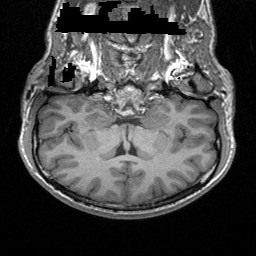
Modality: T1w
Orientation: sagittal